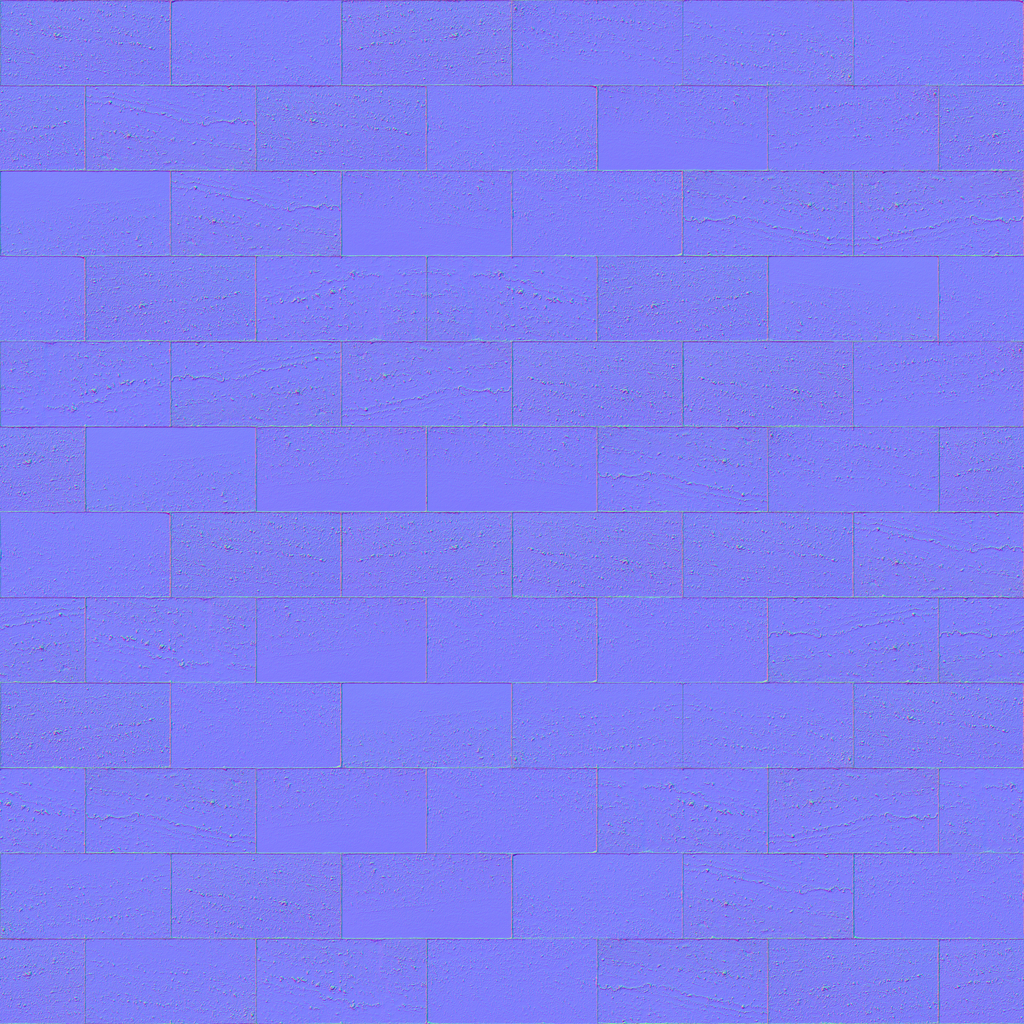
Texture map type: NormalDX